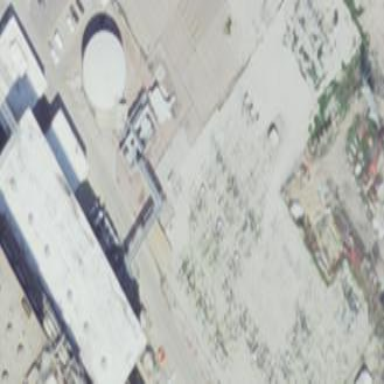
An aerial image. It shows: Power substation specializing in generation.